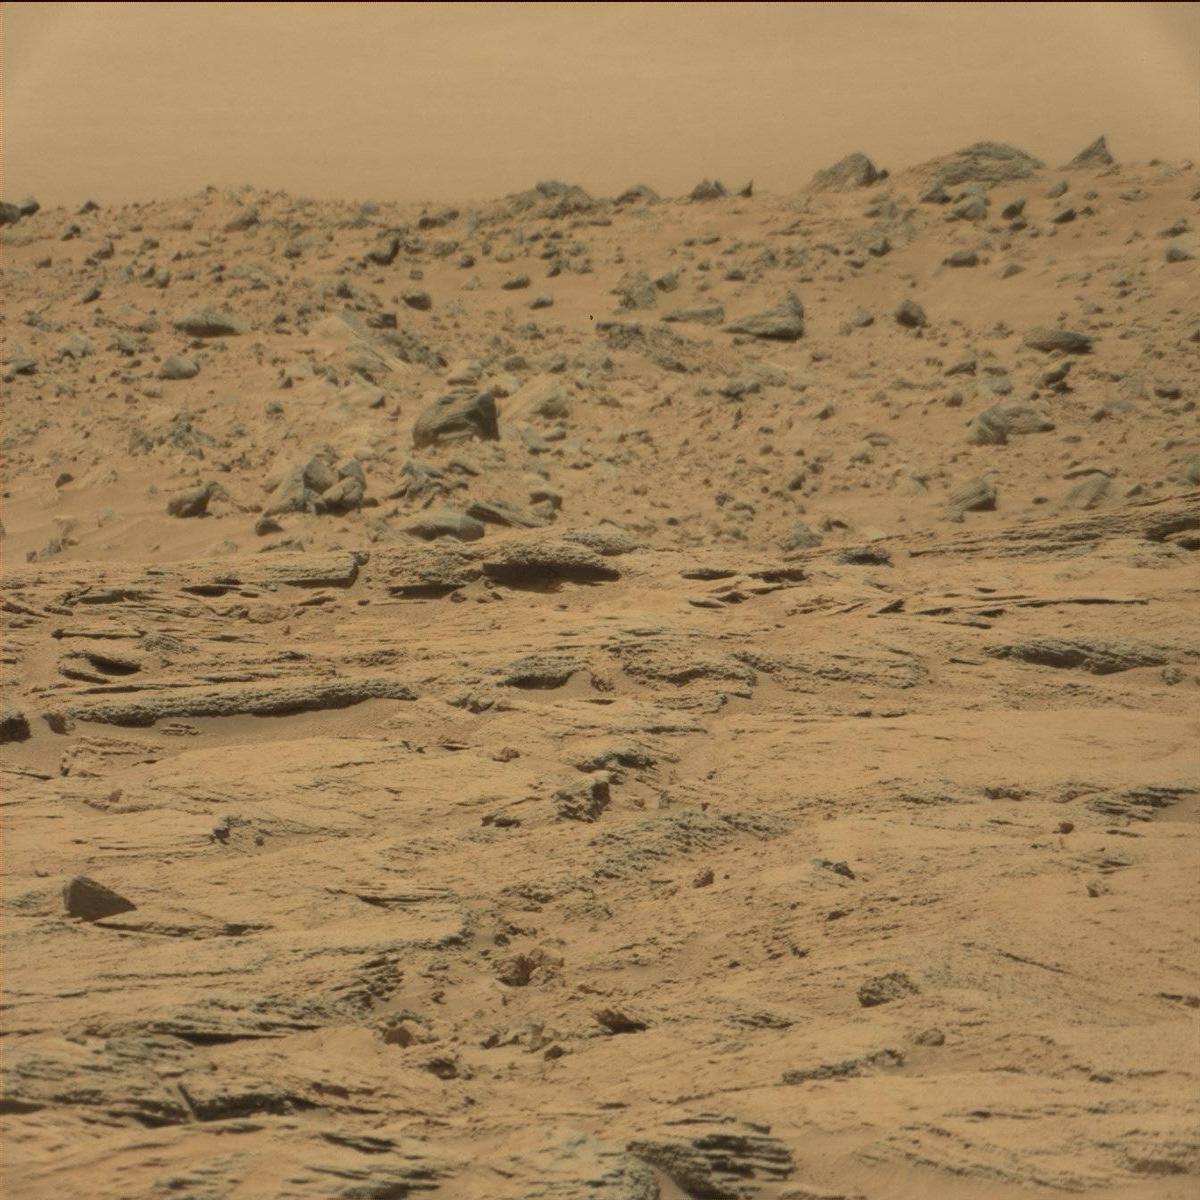
Terrain classes present: Bedrock, Ridge, Sand / Soil